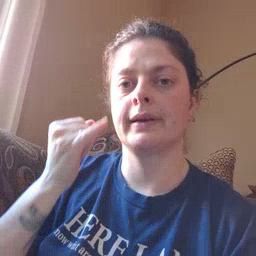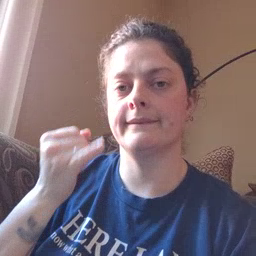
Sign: if